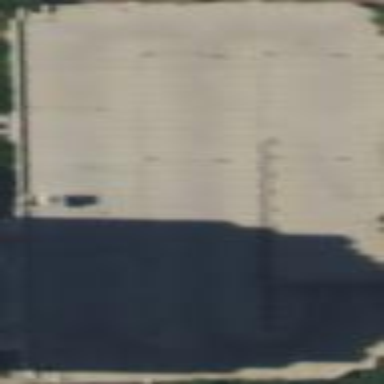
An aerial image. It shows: Multi-storey parking building.